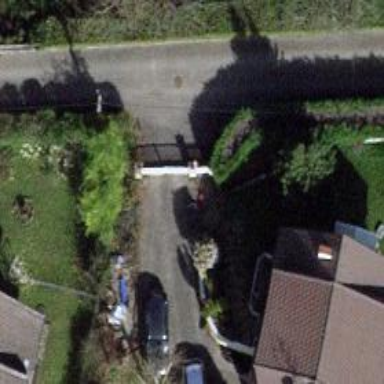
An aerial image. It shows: Gate.